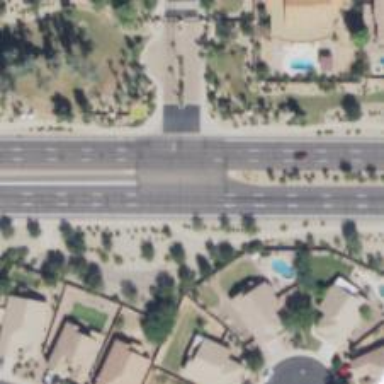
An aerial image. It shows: Residential road with asphalt surface.